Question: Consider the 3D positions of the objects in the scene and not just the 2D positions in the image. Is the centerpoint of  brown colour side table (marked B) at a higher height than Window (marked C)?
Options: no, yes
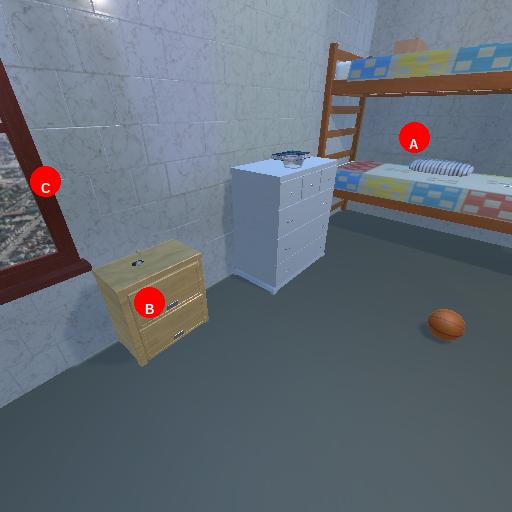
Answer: no